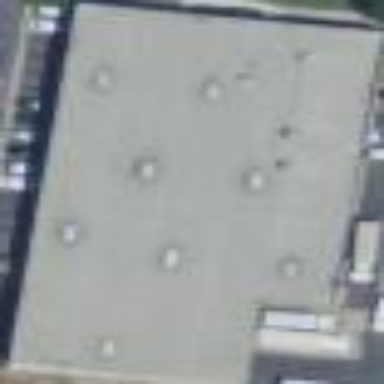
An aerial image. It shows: Warehouse building.